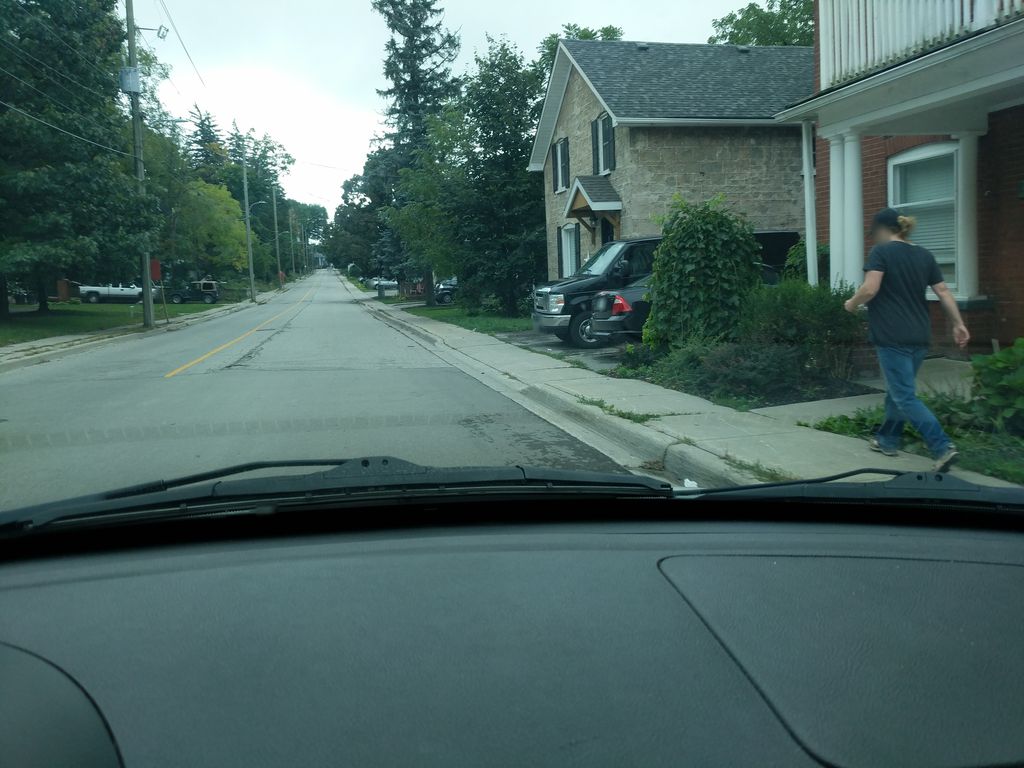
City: kitchener-waterloo